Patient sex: M
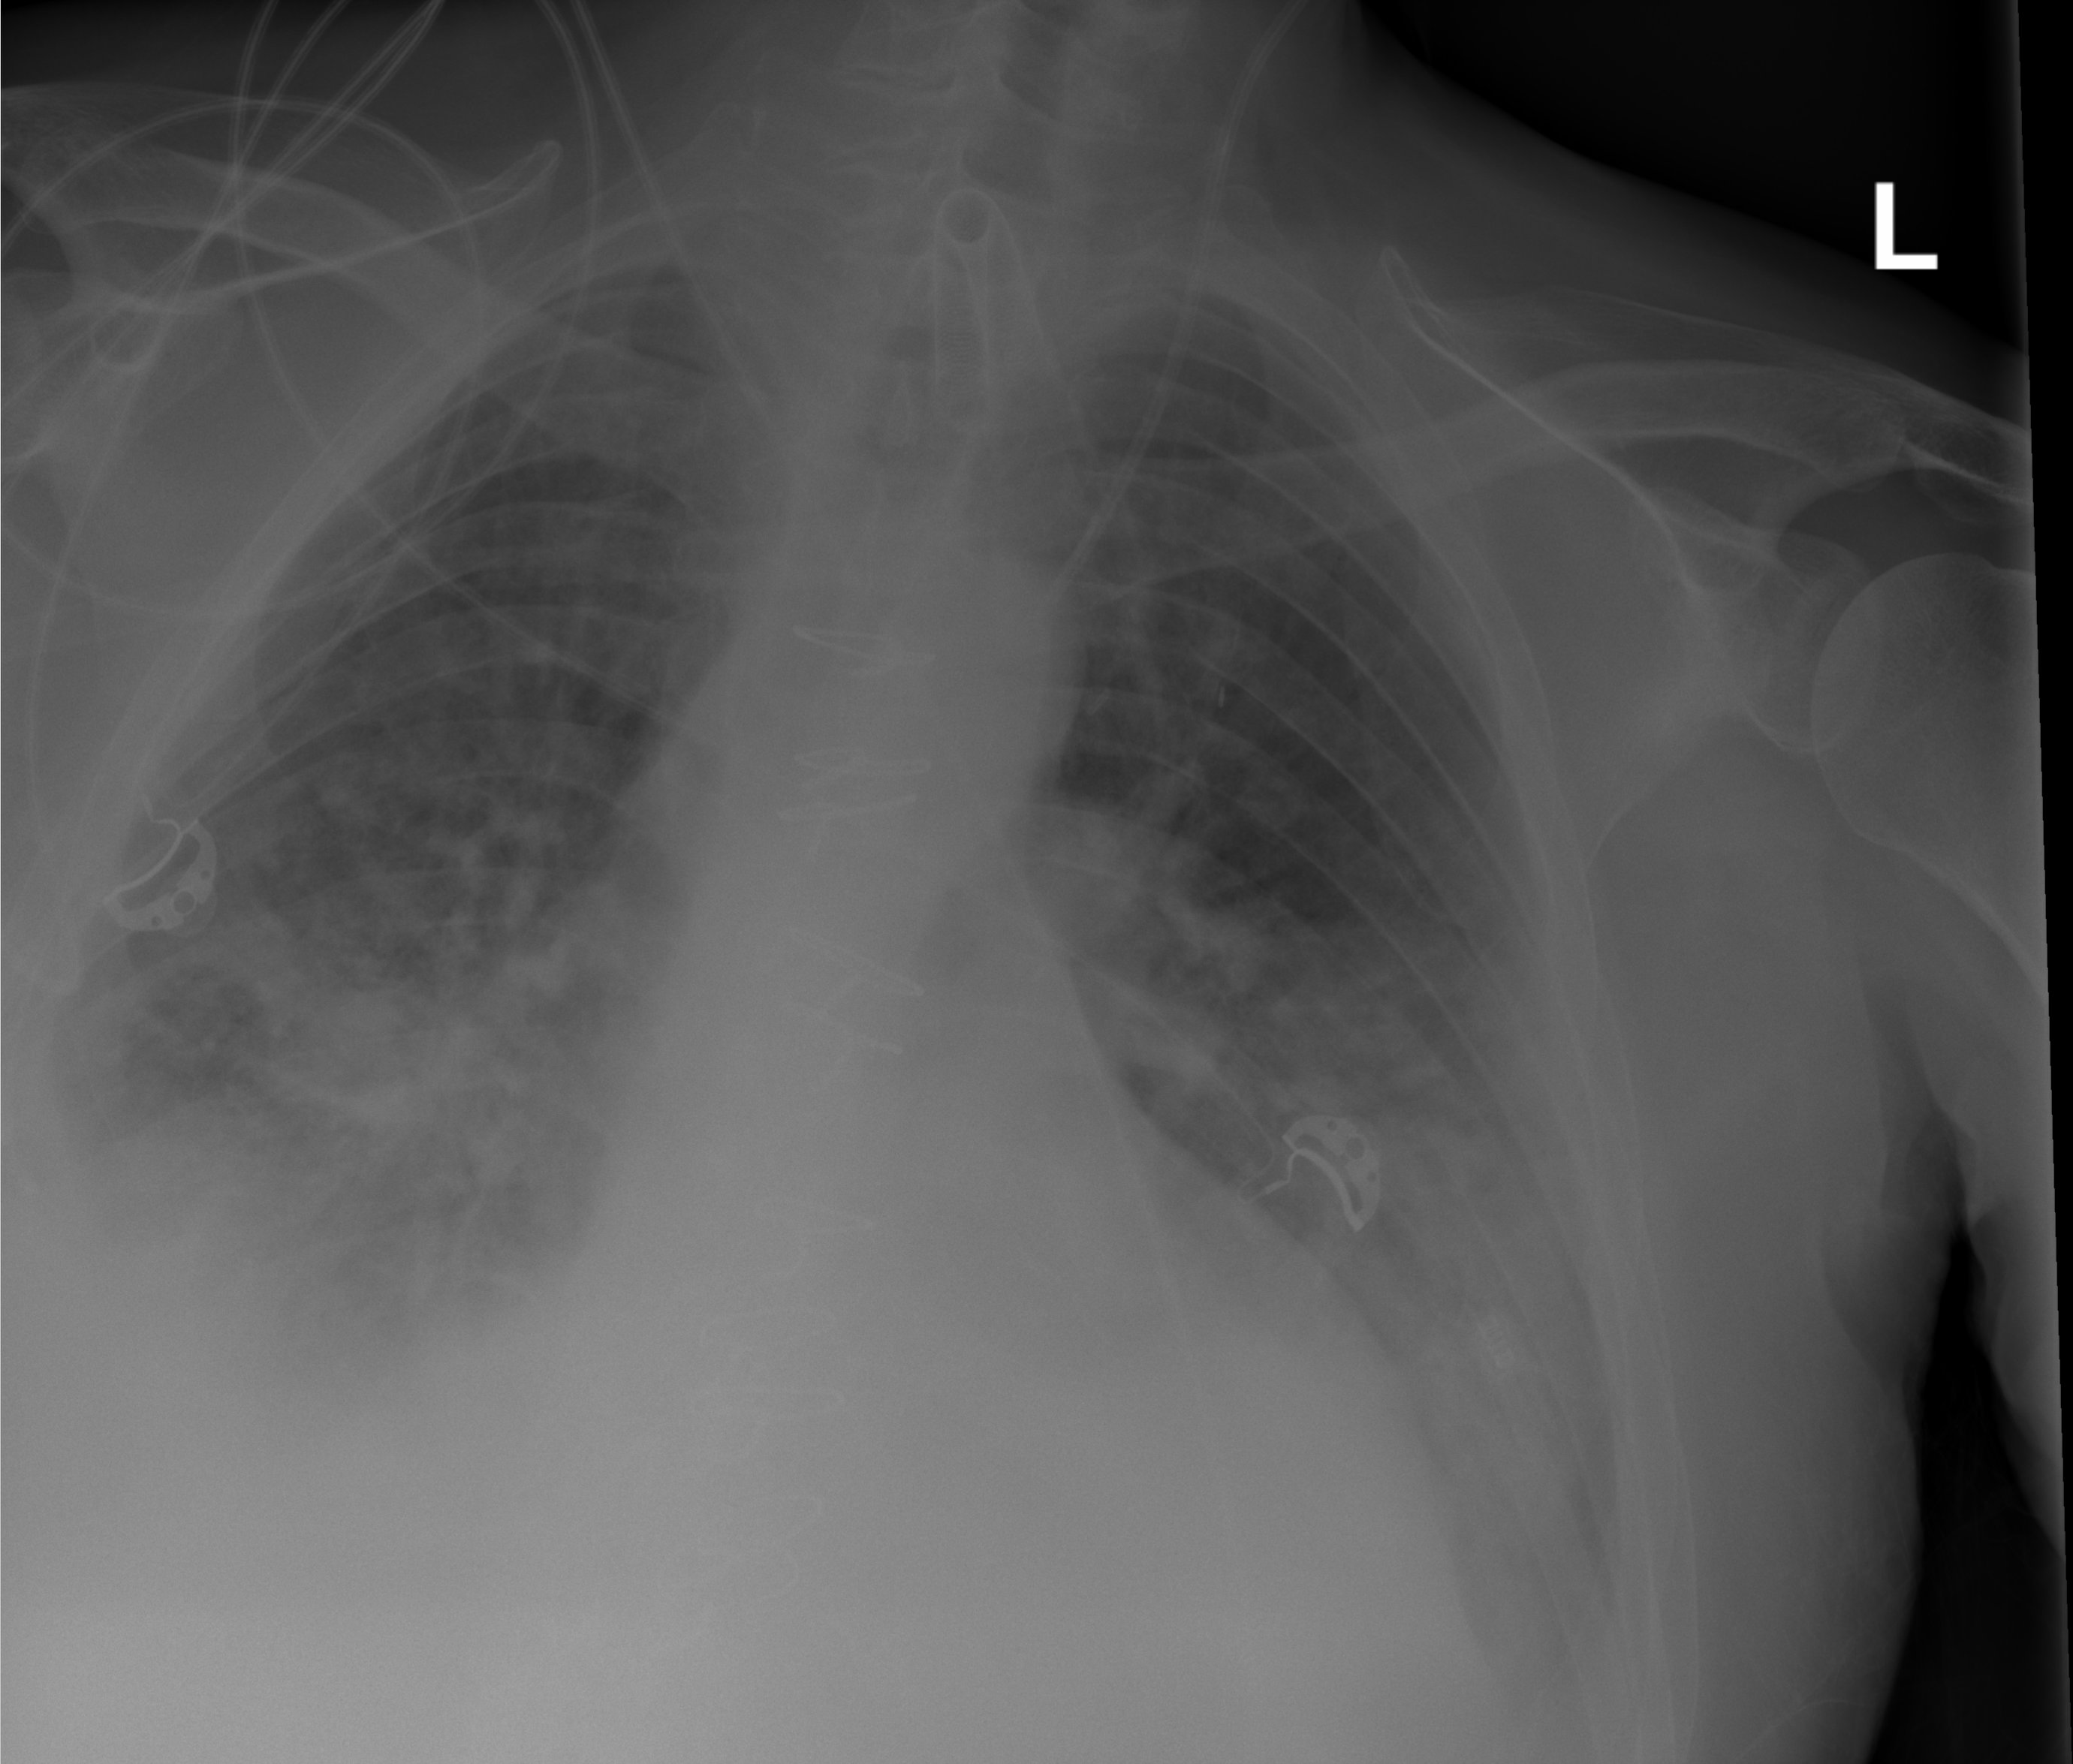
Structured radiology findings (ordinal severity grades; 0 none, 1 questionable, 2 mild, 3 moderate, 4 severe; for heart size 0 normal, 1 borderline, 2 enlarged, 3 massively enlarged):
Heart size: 1
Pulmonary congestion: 1
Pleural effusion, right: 2
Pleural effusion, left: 1
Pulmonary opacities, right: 3
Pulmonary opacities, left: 2
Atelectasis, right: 2
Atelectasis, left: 2